Question: I am looking to generate a stored proc that will take a CSV string of projectIds and return the following result set.

<URL>
the projectId and name fields come from the project table while the rest of the fields are a pivot of the milestone dates for each project. the milestone fields are for certain milestones of CID in (37, 39, 41, 45, 47, 50, 53, 72, 73, 75, 77) where I want each respective milestone to show as the name in the excel file (I am guessing to use an alias for each to convert each milestone name to what I want it to show as)
Also note the first milestone field is the BRS (cid=37) start date and the rest of the milestone fields are all end dates including milestone cid 37 and the rest mentioned above.
The dates should represent the projectMilestone dates where available data is had, if there is no projectMilestone for a particular CID then i need to use the ReleaseSchedule date. i was going to COALESCE(projectmilestone dates, releaseschedual dates) to accomplish this.
the field headers of the milestone names would be such:
'''
CID NAME in result set (as field headers)
37 BRS
39 SRS
41 SAD
45 Product Profile Review
47 SE Integration
50 IDE
53 UAT
72 PE Testing
73 Code Freeze
75 Dark Pod
77 Production
'''
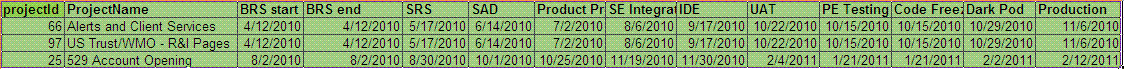
Answer: @beth i have this working (sort of) now for individual projecttId's with the below code. but instead of using pivot i have manual case statements to pivot the data at the end:
'''
ALTER PROCEDURE [dbo].[rpt_ReportingMilestones]
( @ProjectId int = null)
AS
BEGIN
SELECT sco.CID,
sco.CodeName,
t1.EndDate as rsEndDate,
t2.EndDate as pmEndDate,
t2.CodeName as RAGStatus
INTO #TTT
FROM StatusCode sco
LEFT OUTER JOIN
(SELECT sc.CID,
rs.EndDate
FROM StatusCode sc
INNER JOIN ReleaseSchedule rs
ON sc.CID = rs.MilestoneCID
INNER JOIN Project p
ON rs.ReleaseID = p.ReleaseID
AND p.ProjectId = @ProjectId) as t1
ON sco.CID = t1.CID
LEFT OUTER JOIN
(SELECT sc.CID,
pm.EndDate,
sc2.CodeName
FROM StatusCode sc
INNER JOIN ProjectMilestone pm
ON sc.CID = pm.MilestoneCID
AND pm.ProjectID = @ProjectId
INNER JOIN StatusCode sc2
ON pm.RAGStatusCID = sc2.CID) as t2
ON sco.CID = t2.CID
WHERE sco.CID in (37, 39, 41, 45, 47, 50, 53, 72, 73, 75, 77)
CREATE TABLE #UUU
(rowid integer not null,
rowHeader nvarchar(50),
milestone1 DateTime,
ragstatus1 nvarchar(50),
milestone2 DateTime,
ragstatus2 nvarchar(50),
milestone3 DateTime,
ragstatus3 nvarchar(50),
milestone4 DateTime,
ragstatus4 nvarchar(50),
milestone5 DateTime,
ragstatus5 nvarchar(50),
milestone6 DateTime,
ragstatus6 nvarchar(50),
milestone7 DateTime,
ragstatus7 nvarchar(50),
milestone8 DateTime,
ragstatus8 nvarchar(50),
milestone9 DateTime,
ragstatus9 nvarchar(50),
milestone10 DateTime,
ragstatus10 nvarchar(50),
milestone11 DateTime,
ragstatus11 nvarchar(50))
INSERT INTO #UUU
SELECT 2 as RowId,
'Baseline' as rowHeader,
CASE WHEN CID = 37 THEN rsEndDate ELSE null END as Milestone1,
null,
CASE WHEN CID = 39 THEN rsEndDate ELSE null END as Milestone2,
null,
CASE WHEN CID = 41 THEN rsEndDate ELSE null END as Milestone3,
null,
CASE WHEN CID = 45 THEN rsEndDate ELSE null END as Milestone4,
null,
CASE WHEN CID = 47 THEN rsEndDate ELSE null END as Milestone5,
null,
CASE WHEN CID = 50 THEN rsEndDate ELSE null END as Milestone6,
null,
CASE WHEN CID = 53 THEN rsEndDate ELSE null END as Milestone7,
null,
CASE WHEN CID = 72 THEN rsEndDate ELSE null END as Milestone8,
null,
CASE WHEN CID = 73 THEN rsEndDate ELSE null END as Milestone9,
null,
CASE WHEN CID = 75 THEN rsEndDate ELSE null END as Milestone10,
null,
CASE WHEN CID = 77 THEN rsEndDate ELSE null END as Milestone11,
null
FROM #TTT
INSERT INTO #UUU
SELECT 3 as RowId,
'Adjusted',
CASE WHEN CID = 37 THEN pmEndDate ELSE null END as Milestone1,
CASE WHEN CID = 37 THEN RAGStatus ELSE null END as RAGStatus1,
CASE WHEN CID = 39 THEN pmEndDate ELSE null END as Milestone2,
CASE WHEN CID = 39 THEN RAGStatus ELSE null END as RAGStatus2,
CASE WHEN CID = 41 THEN pmEndDate ELSE null END as Milestone3,
CASE WHEN CID = 41 THEN RAGStatus ELSE null END as RAGStatus3,
CASE WHEN CID = 45 THEN pmEndDate ELSE null END as Milestone4,
CASE WHEN CID = 45 THEN RAGStatus ELSE null END as RAGStatus4,
CASE WHEN CID = 47 THEN pmEndDate ELSE null END as Milestone5,
CASE WHEN CID = 47 THEN RAGStatus ELSE null END as RAGStatus5,
CASE WHEN CID = 50 THEN pmEndDate ELSE null END as Milestone6,
CASE WHEN CID = 50 THEN RAGStatus ELSE null END as RAGStatus6,
CASE WHEN CID = 53 THEN pmEndDate ELSE null END as Milestone7,
CASE WHEN CID = 53 THEN RAGStatus ELSE null END as RAGStatus7,
CASE WHEN CID = 72 THEN pmEndDate ELSE null END as Milestone8,
CASE WHEN CID = 72 THEN RAGStatus ELSE null END as RAGStatus8,
CASE WHEN CID = 73 THEN pmEndDate ELSE null END as Milestone9,
CASE WHEN CID = 73 THEN RAGStatus ELSE null END as RAGStatus9,
CASE WHEN CID = 75 THEN pmEndDate ELSE null END as Milestone10,
CASE WHEN CID = 75 THEN RAGStatus ELSE null END as RAGStatus10,
CASE WHEN CID = 77 THEN pmEndDate ELSE null END as Milestone11,
CASE WHEN CID = 77 THEN RAGStatus ELSE null END as RAGStatus11
FROM #TTT
SELECT Rowid,
rowHeader,
MAX(Milestone1) AS 'BRS',
MAX(RagStatus1) AS 'BRS RAG',
MAX(Milestone2) AS 'SRS',
MAX(RagStatus2) AS 'SRS RAG',
MAX(Milestone3) AS 'SAD',
MAX(RagStatus3) AS 'SAD RAG',
MAX(Milestone4) AS 'Product Profile Review',
MAX(RagStatus4) AS 'Product Profile Review RAG',
MAX(Milestone5) AS 'SE Integration',
MAX(RagStatus5) AS 'SE Integration RAG',
MAX(Milestone6) AS 'IDE',
MAX(RagStatus6) AS 'IDE RAG',
MAX(Milestone7) AS 'UAT',
MAX(RagStatus7) AS 'UAT RAG',
MAX(Milestone8) AS 'PE Testing',
MAX(RagStatus8) AS 'PE Testing RAG',
MAX(Milestone9) AS 'Code Freeze',
MAX(RagStatus9) AS 'Code Freeze RAG',
MAX(Milestone10) AS 'Dark Pod',
MAX(RagStatus10) AS 'Dark Pod RAG',
MAX(Milestone11) AS 'Production',
MAX(RagStatus11) AS 'Production RAG'
FROM #UUU
GROUP BY Rowid, rowHeader
ORDER BY RowId
END
'''